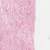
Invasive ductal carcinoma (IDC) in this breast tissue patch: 0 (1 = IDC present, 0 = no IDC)